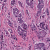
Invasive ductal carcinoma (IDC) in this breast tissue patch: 1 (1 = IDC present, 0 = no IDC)